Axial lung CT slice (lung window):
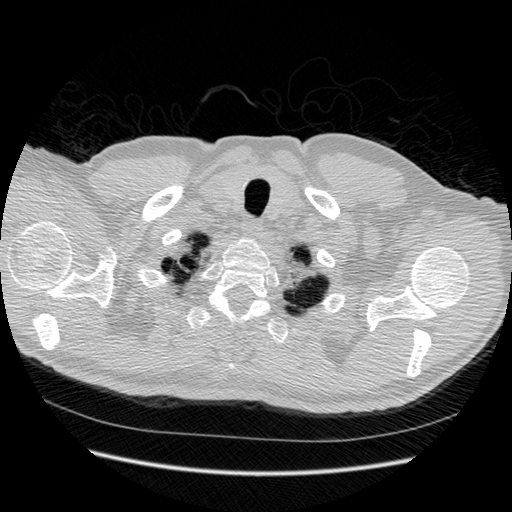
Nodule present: no